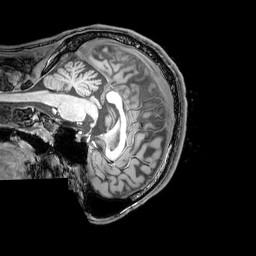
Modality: T1w
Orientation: sagittal
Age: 26
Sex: male
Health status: healthy
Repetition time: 0.081 s
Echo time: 0.037 s